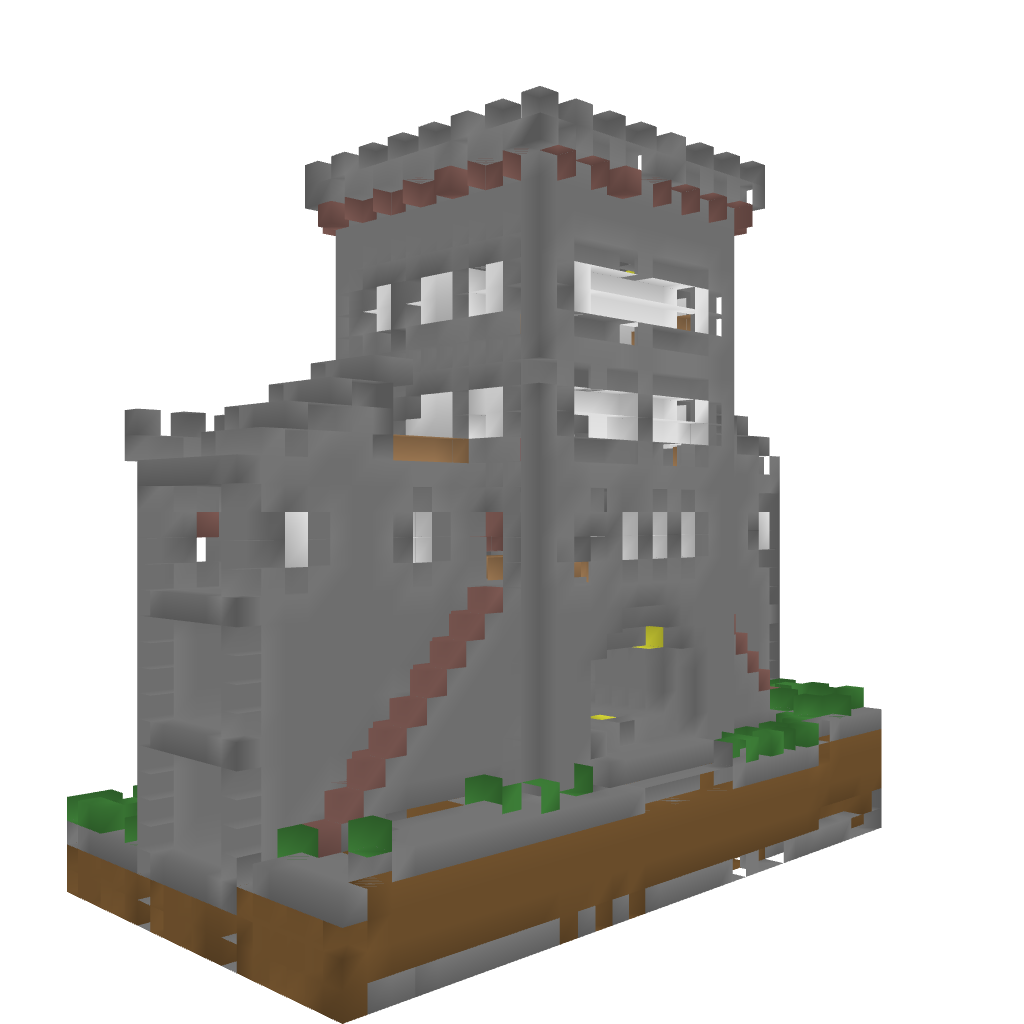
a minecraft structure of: Skin System redstone door (5 by 3 pistons) good quality